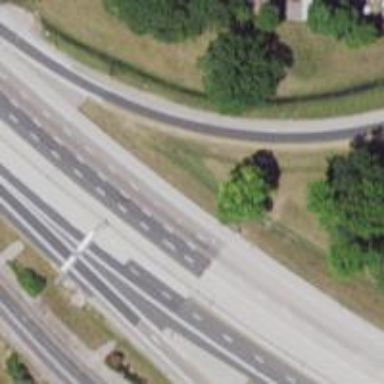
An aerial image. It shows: Asphalt motorway link.